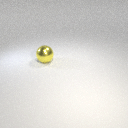
large yellow metal sphere